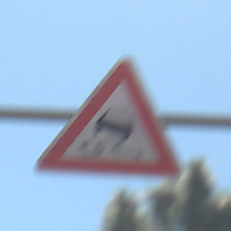
Verkehrszeichen: SchleuderOderRutschgefahr
Umgebung: Outdoor, Special
Tageszeit: Midday
Wetter: PartlyCloudy
Licht: Natural
Jahreszeit: NotSpecified
Kontrast: HighContrast